Question: I'm writing a program in C++ using the Qt library. I would like to get current working directory of my program. I found the and function but they give back the directory where the application executable is. I don't wanna get the directory that contains the application executable.
I have uploaded the image which describes the path that I want to get.

Does anyone has any solutions?
Thank you!
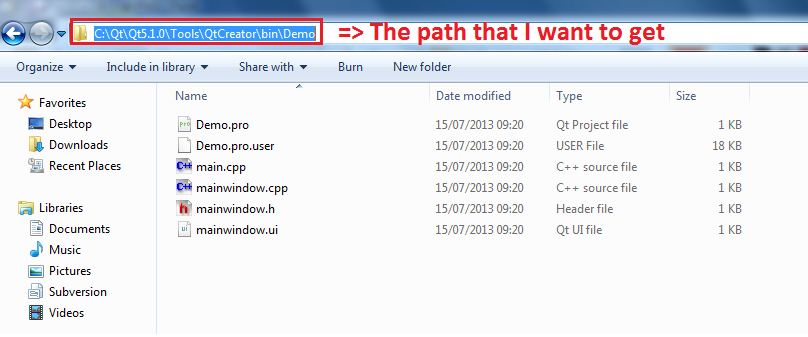
Answer: Your application cannot know where the project is, because this is a qt-creator option. If you want to run your binary in the project path you have to setup your working directory qt-creator to the correct path. Then 'QDir::currentPath()' will return the path you want to have.
goto: